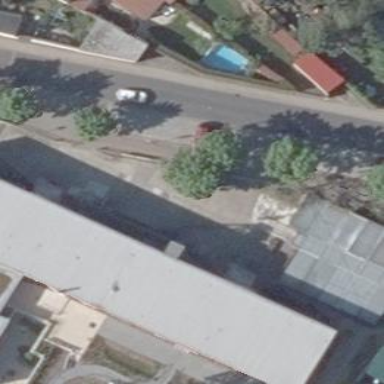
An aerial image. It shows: Kindergarten building.